Question: I've set up a 'NavigateToPageAction' to navigate to a new View on an AppBarButton click, but the second event trigger I've set up doesn't navigate to the specified View, "ViewSubjectGradePage"
The first trigger works when navigating to "AboutPage" which is identical, so not sure why it doesn't work the same for the second trigger.
I've debugged this by checking the naming of the TargetPage and the syntax which looks correct.
Can anyone spot where the mistake is that's preventing the page navigation for the 'ViewListAppBarButton' click?
'''
<Page.BottomAppBar>
<CommandBar x:Name="appBar" IsSticky="True">
<CommandBar.PrimaryCommands>
<AppBarButton x:Name="ClearAppBarButton"
Command="{Binding Path=ClearGradesCommand}"
Icon="Delete"
IsCompact="False"
Label="Clear All" />
<AppBarButton x:Name="ViewListAppBarButton"
Icon="ViewAll"
IsCompact="False"
Label="View">
<Interactivity:Interaction.Behaviors>
<Core:EventTriggerBehavior EventName="Click">
<Core:NavigateToPageAction TargetPage="LC_Points.View.ViewSubjectGradePage" />
</Core:EventTriggerBehavior>
</Interactivity:Interaction.Behaviors>
</AppBarButton>
<AppBarButton x:Name="AboutAppBarButton"
Icon="Help"
IsCompact="False"
Label="About">
<Interactivity:Interaction.Behaviors>
<Core:EventTriggerBehavior EventName="Click">
<Core:NavigateToPageAction TargetPage="LC_Points.View.AboutPage" />
</Core:EventTriggerBehavior>
</Interactivity:Interaction.Behaviors>
</AppBarButton>
</CommandBar.PrimaryCommands>
<CommandBar.SecondaryCommands>
<AppBarButton Label="Share score!" />
</CommandBar.SecondaryCommands>
</CommandBar>
</Page.BottomAppBar>
'''
This is the View folder in the project, showing the 'ViewSubjectGradeViewModel' view I wan't to navigate to on the app bar button click:

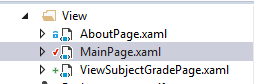
Answer: For anyone coming across the same issue, check the class name of the page being navigated to.
In my case I had renamed the page to, 'ViewSubjectGradePage' from the Solution Explorer, but this didn't update the name in the xaml of the page, which was still named:
'''
x:Class="LC_Points.View.ViewSubjectGradesPage"
'''